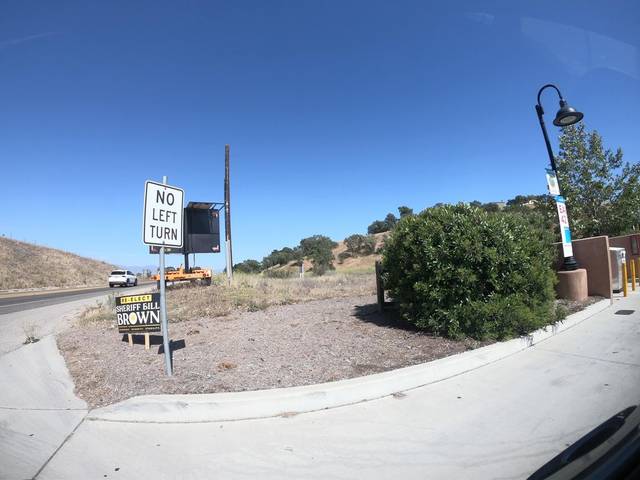
Region: United States
Coordinates: 34.61, -120.081